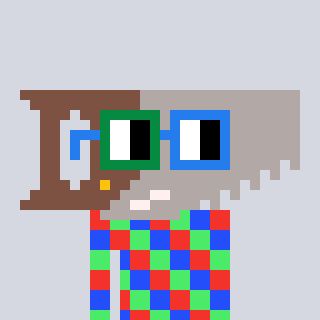
a pixel art character with square green and blue glasses, a saw-shaped head and a orange-colored body on a cool background